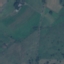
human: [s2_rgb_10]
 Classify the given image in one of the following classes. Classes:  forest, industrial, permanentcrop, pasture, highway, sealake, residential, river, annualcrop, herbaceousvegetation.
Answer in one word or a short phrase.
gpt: Pasture